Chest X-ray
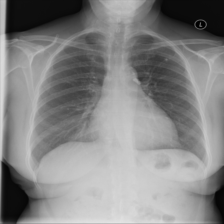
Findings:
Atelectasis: negative
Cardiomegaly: negative
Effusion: negative
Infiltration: negative
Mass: negative
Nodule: negative
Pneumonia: negative
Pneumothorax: negative
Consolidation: negative
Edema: negative
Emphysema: negative
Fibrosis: negative
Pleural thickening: negative
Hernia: negative